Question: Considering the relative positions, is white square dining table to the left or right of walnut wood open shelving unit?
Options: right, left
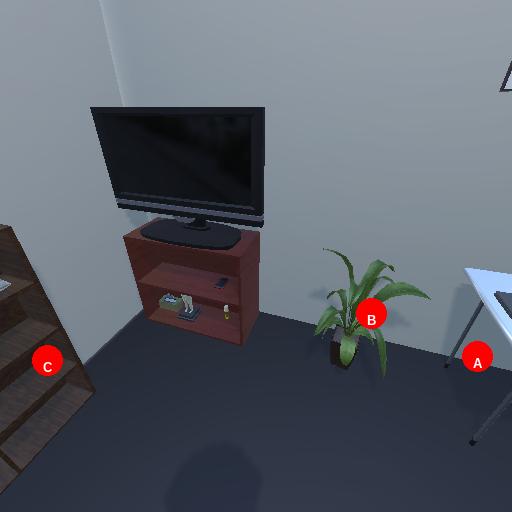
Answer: right